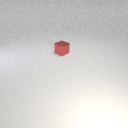
small red metal cube